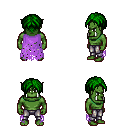
a pixel art fantasy rpg character, male body template, orc, green skin, maroon tattered cape, metal pants, green parted hairstyle, four views (front, back, left, right), 2x2 character sprite sheet, small pixel art, hard edges, no anti-aliasing